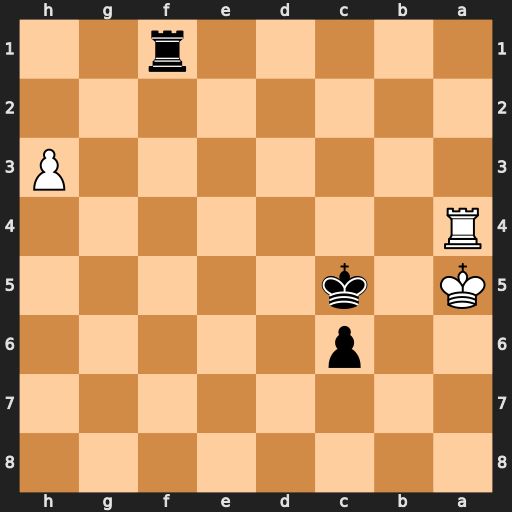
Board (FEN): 8/8/2p5/K1k5/R7/7P/8/5r2
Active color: b
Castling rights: -
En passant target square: -
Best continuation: Rf8 Ka6 Ra8+ Kb7 Rxa4